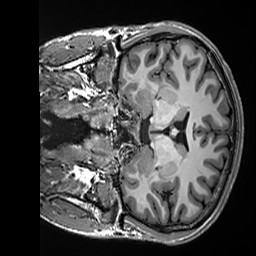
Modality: T1w
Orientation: coronal
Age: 25
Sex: male
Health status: healthy
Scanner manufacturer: siemens
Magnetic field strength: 3 T
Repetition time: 2.5 s
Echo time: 0.00299 s